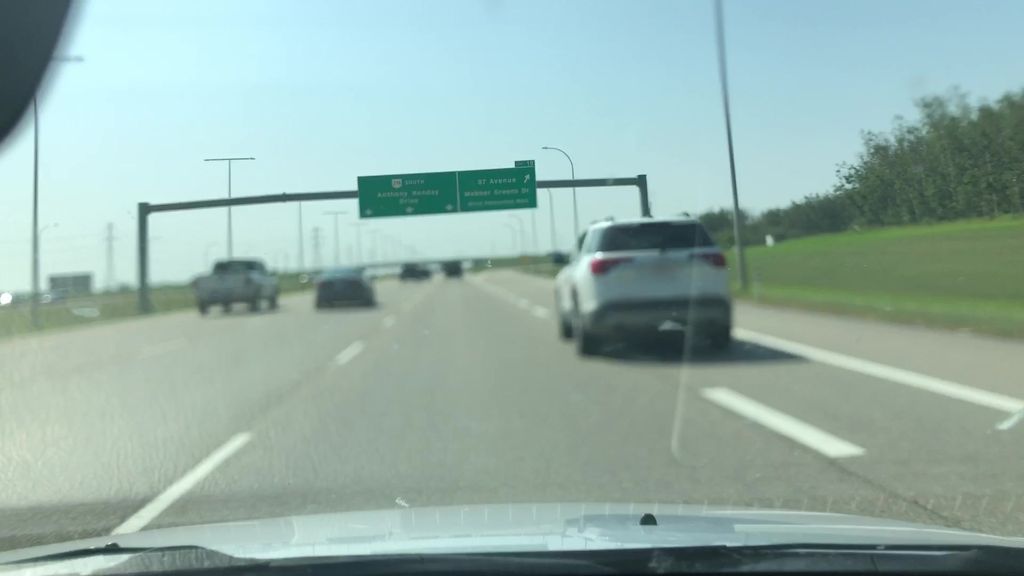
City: edmonton